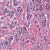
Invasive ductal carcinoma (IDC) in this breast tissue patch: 1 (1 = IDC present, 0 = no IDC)